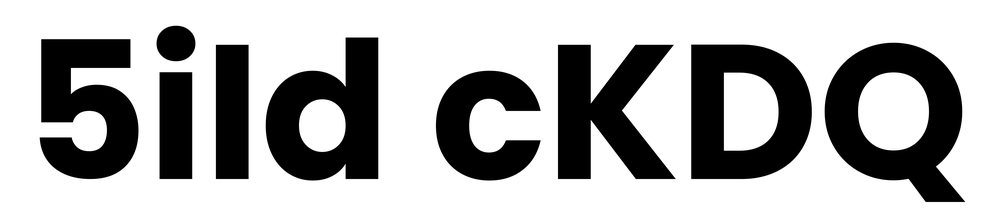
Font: Poppins-Bold